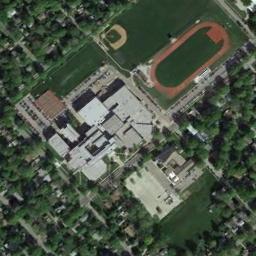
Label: ground_track_field